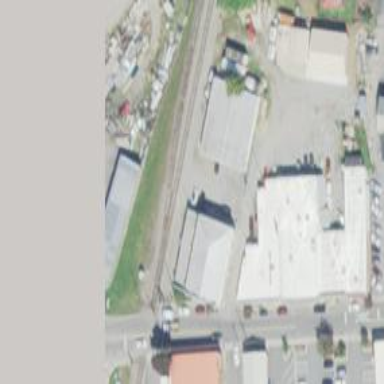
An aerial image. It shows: Railway siding for service.